Field crop: maize
Growth stage: 1
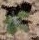
Species: chenopodium